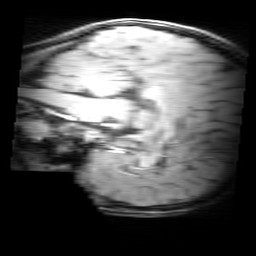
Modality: MP2RAGE
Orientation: sagittal
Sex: male
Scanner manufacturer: siemens
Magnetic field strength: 3 T
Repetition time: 5 s
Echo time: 0.00355 s